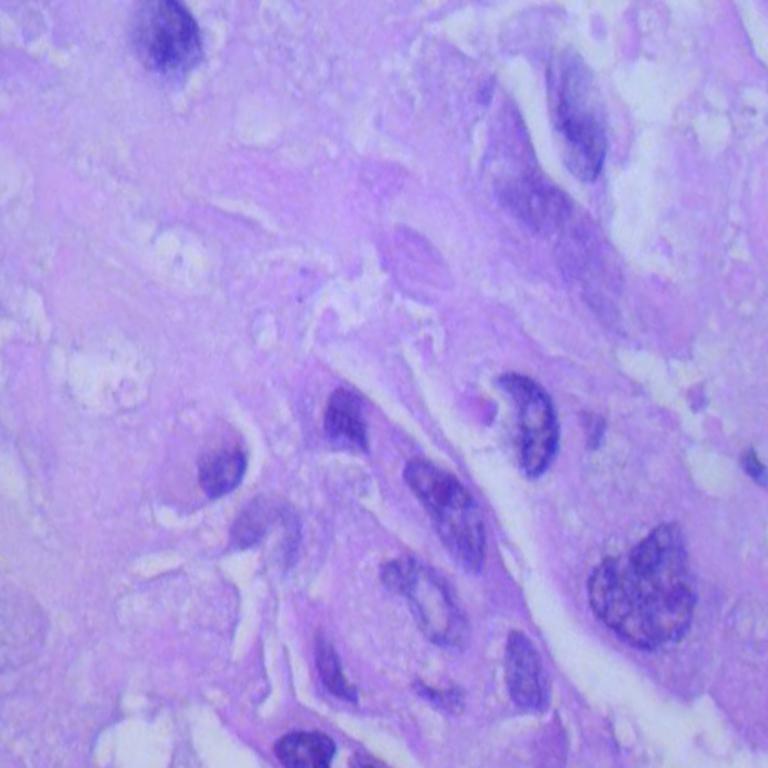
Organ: lung
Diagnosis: squamous carcinomas